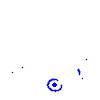
Particle: kaon